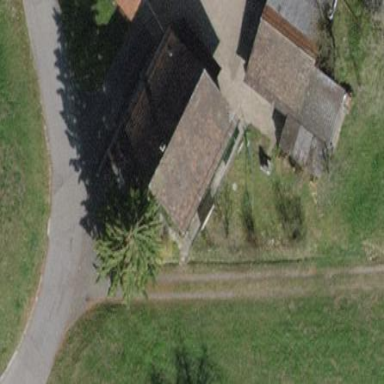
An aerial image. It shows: Simple house.